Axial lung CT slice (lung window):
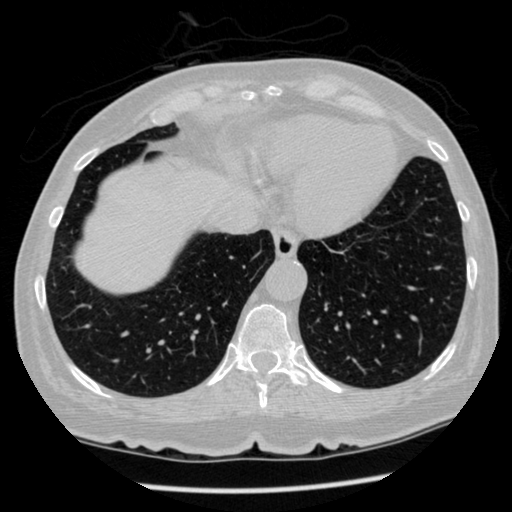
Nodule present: no